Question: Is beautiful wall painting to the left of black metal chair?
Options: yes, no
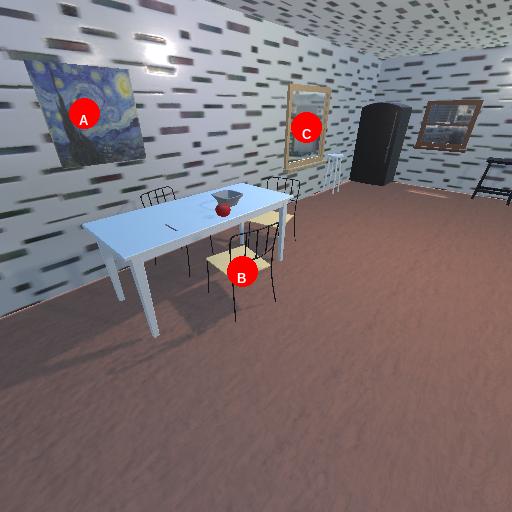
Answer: yes